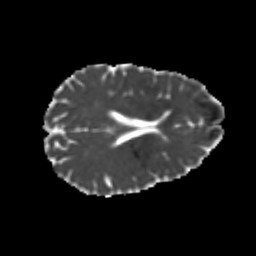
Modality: MD
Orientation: axial
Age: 26
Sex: male
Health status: healthy
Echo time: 0.074 s